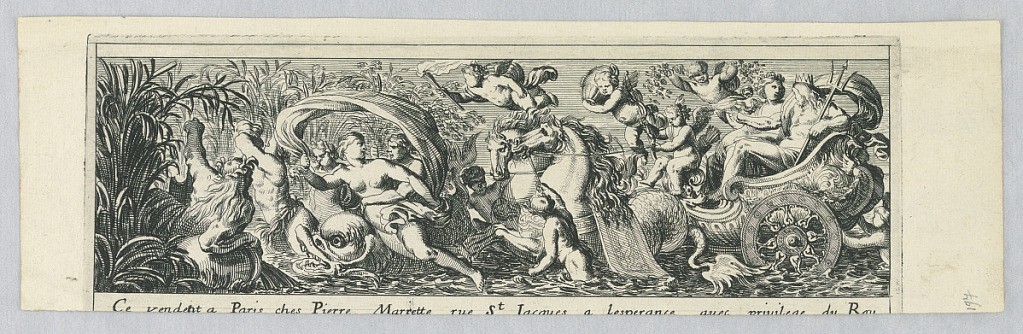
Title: Frieze
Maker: Jean Le Pautre, French, 1618–1682
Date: ca. 1650
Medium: Etching on paper
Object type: Print
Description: Top frieze with the top part of the address.